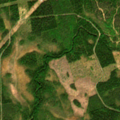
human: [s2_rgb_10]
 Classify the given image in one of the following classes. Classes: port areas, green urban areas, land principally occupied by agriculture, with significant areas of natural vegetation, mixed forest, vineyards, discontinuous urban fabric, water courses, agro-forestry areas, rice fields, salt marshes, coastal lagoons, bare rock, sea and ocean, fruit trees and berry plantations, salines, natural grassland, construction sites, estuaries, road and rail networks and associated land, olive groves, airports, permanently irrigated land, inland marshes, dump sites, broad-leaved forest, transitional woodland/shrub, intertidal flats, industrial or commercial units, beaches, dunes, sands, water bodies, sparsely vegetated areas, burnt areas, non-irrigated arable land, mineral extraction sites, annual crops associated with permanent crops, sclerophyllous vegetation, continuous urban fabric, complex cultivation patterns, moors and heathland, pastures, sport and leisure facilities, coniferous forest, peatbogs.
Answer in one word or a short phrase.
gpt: mixed forest, transitional woodland/shrub